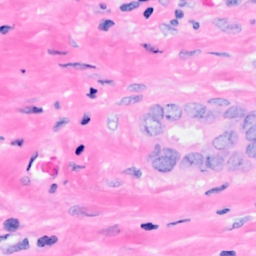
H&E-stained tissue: Breast